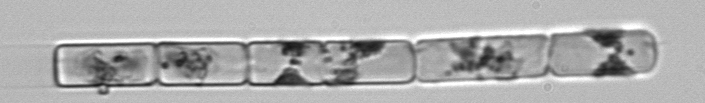
Label: Guinardia_delicatula